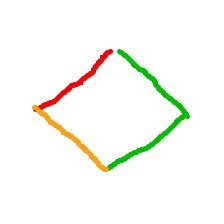
Shape: rhombus